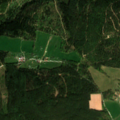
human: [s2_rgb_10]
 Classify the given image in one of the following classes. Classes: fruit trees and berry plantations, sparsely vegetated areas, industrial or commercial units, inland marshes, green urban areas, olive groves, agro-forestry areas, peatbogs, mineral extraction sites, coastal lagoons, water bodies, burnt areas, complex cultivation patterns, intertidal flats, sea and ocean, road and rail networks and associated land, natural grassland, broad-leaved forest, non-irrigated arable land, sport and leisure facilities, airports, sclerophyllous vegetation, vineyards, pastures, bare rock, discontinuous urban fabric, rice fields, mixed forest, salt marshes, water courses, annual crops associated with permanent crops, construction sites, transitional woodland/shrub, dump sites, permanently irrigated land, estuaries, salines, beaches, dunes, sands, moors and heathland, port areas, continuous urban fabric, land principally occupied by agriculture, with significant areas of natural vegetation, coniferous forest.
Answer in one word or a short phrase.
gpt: pastures, coniferous forest, mixed forest